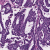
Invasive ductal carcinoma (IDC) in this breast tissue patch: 1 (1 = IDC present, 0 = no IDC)